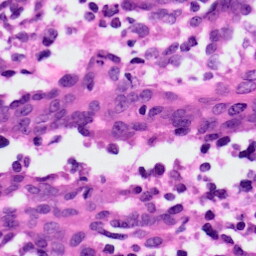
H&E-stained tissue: Ovarian